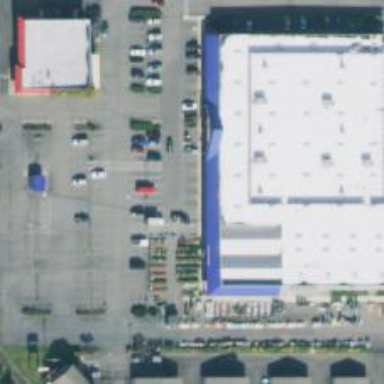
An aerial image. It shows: Parking space.